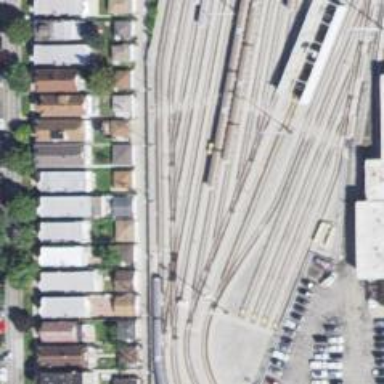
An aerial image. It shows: Electrified rail in service yard.